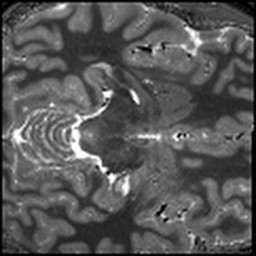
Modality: T1map
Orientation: axial
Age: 19
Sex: female